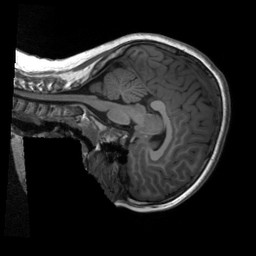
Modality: T1w
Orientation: sagittal
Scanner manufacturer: siemens
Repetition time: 2.3 s
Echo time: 0.00229 s